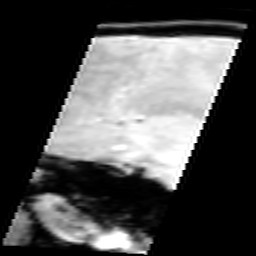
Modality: inplaneT1
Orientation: sagittal
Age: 23
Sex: female